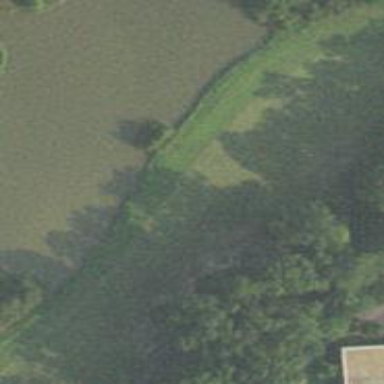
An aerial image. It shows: Golf hole.